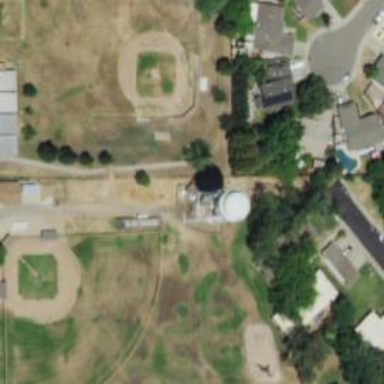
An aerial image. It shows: Water tower that is man-made.